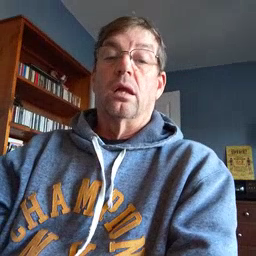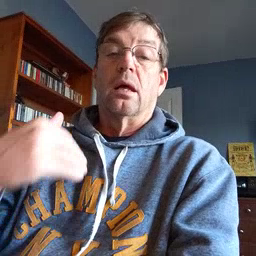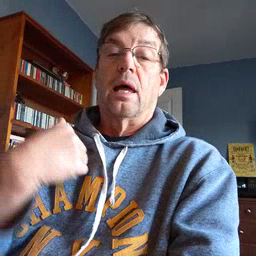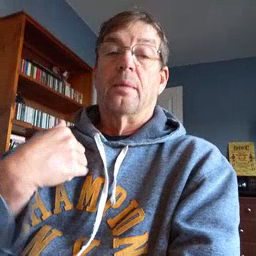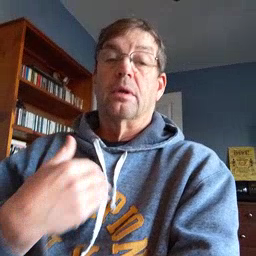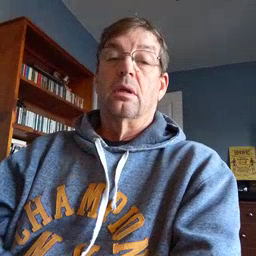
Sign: animal